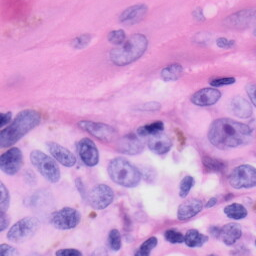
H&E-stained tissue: Skin